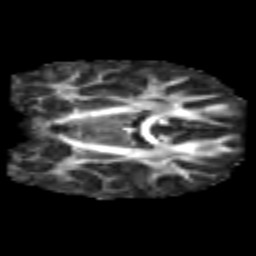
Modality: FA
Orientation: coronal
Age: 6
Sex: male
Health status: healthy